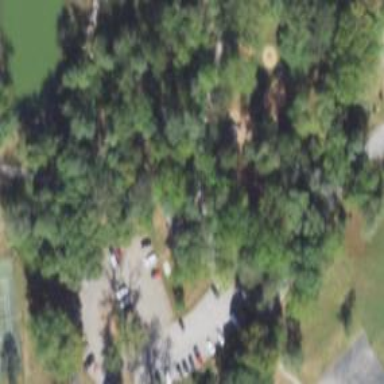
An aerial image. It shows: Disc golf course on leisure land.